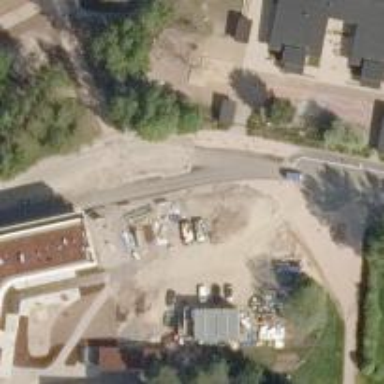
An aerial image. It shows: Nursing home building.